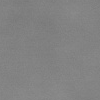
Atmospheric dust classification: dusty